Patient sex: F
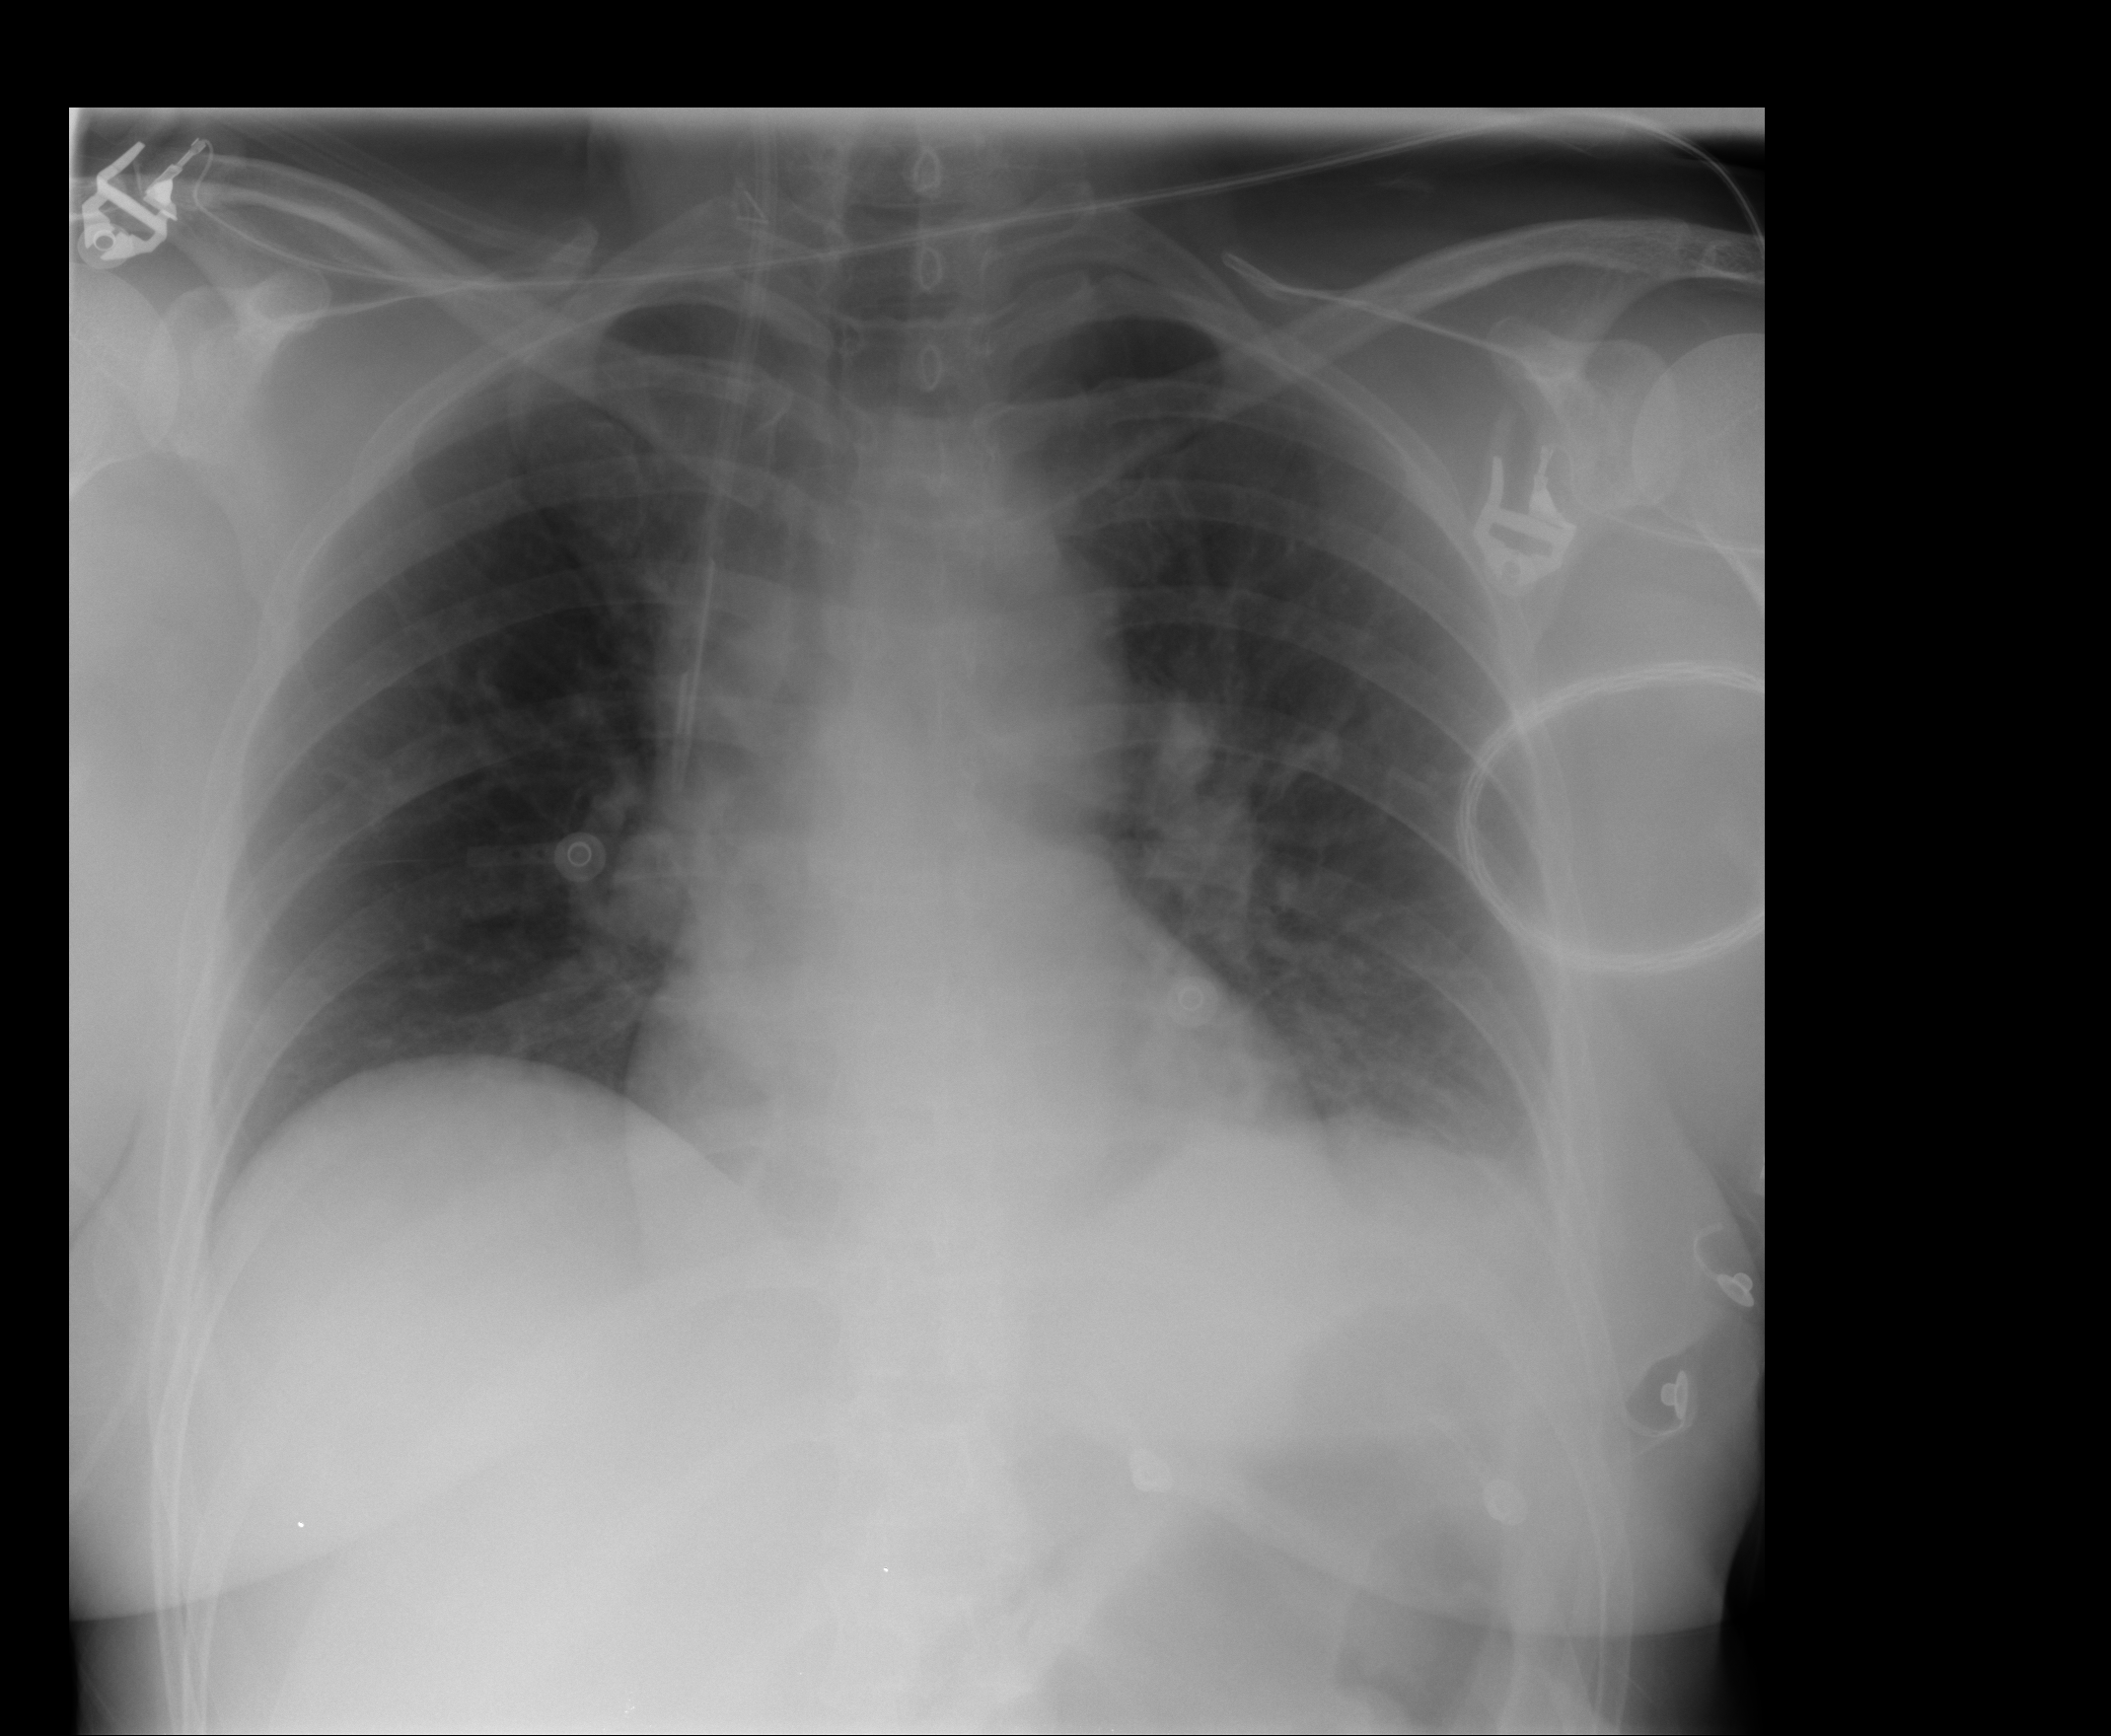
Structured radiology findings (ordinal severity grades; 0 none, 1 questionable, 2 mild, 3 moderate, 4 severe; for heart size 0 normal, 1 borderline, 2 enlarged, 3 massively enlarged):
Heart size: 0
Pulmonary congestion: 0
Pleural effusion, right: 0
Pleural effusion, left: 0
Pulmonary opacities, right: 0
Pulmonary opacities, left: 0
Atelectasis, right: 0
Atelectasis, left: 2